Question: I am trying to make an image Viewer like the one shown in the figure below:-

Before i can start i have following questions in mind :-
1. How would i check for the number of images in the target folder so that i can iterate and include all the images in my app.
2. Secondly,i am thiking to scale the images down to 75x75 .But what i can't think is that how will i slide the images as scrollbar is moved To be specific,what is the appropriate container for those 75x75 images queue and how that queue is shifted to left or right?(I already know how to get current scrollbar value and add event listeners on it to respond)
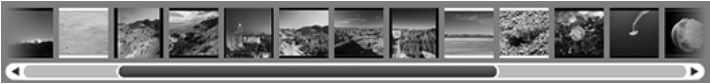
Answer: Unless I am misunderstanding, making a scrolling list of images is quite simple.
First, create a JList with a datamodel that allows images.
A example is shown here:
<URL>
Second, add the JList to a JScrollPane.
The scaling aspect can be easily performed using Scalr:
<URL>